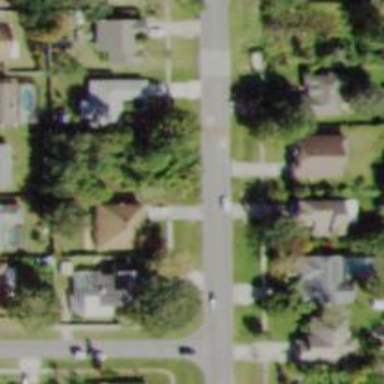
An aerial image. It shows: Residential road with sidewalk on the left side.